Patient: sex M, age 47
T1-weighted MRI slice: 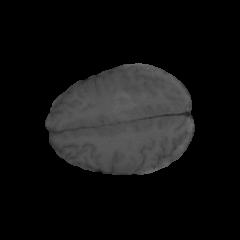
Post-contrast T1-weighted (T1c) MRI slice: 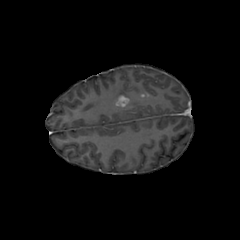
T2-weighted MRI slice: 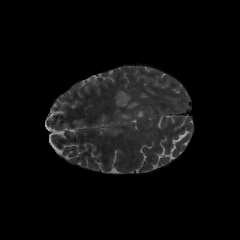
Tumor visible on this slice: yes
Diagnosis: Glioblastoma, IDH-wildtype
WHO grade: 4